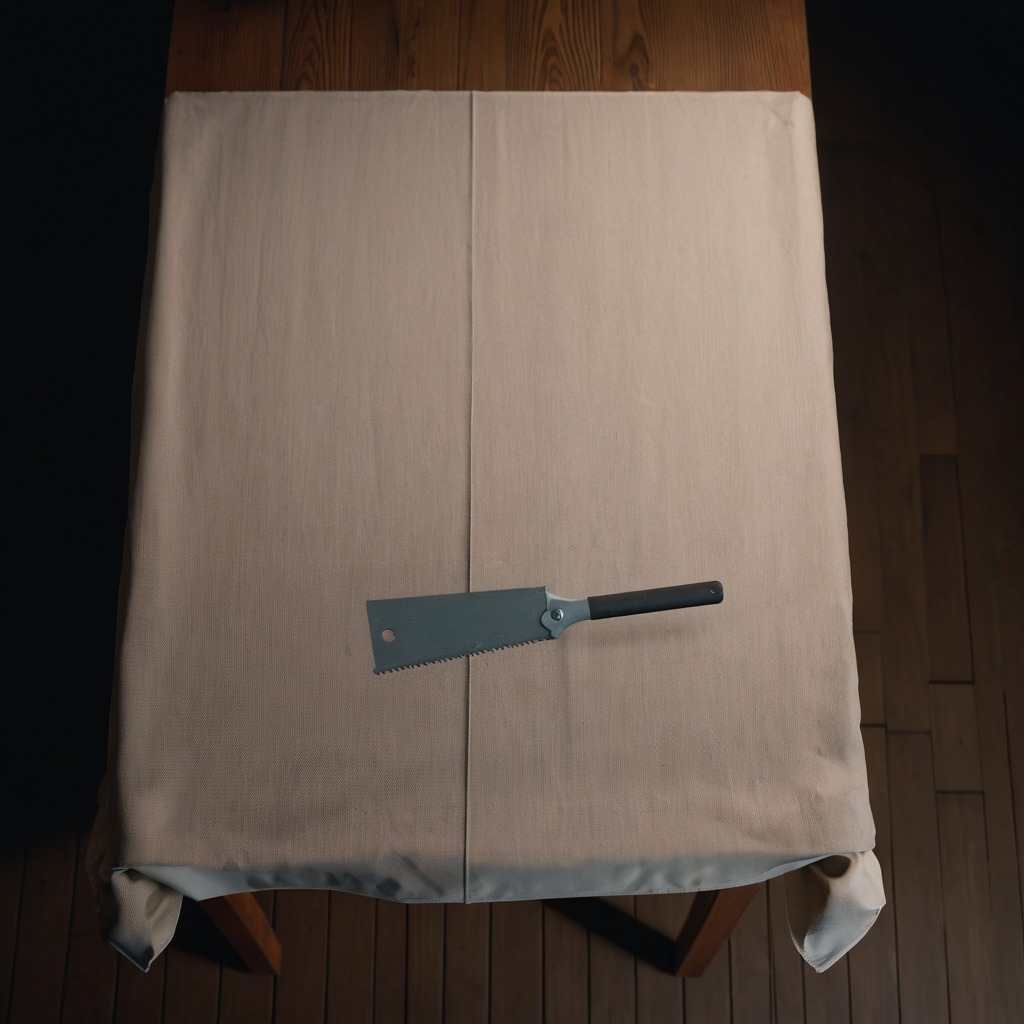
A handheld metal saw is lying on a wooden table.